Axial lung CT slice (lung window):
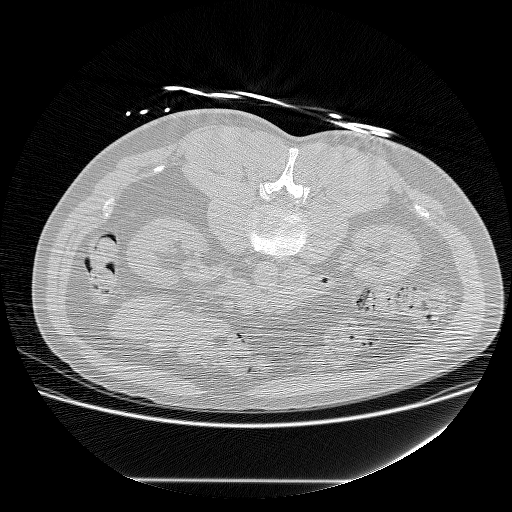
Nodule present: no